Field crop: maize
Growth stage: 2
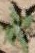
Species: atriplex